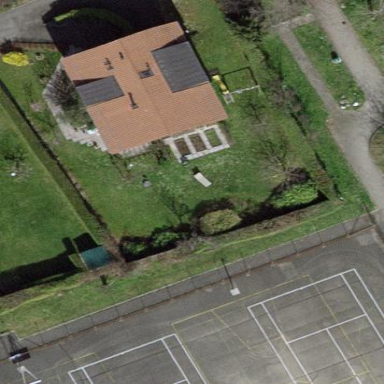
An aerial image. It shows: Garden enclosed by fence.